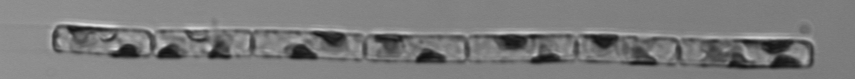
Label: Guinardia_delicatula